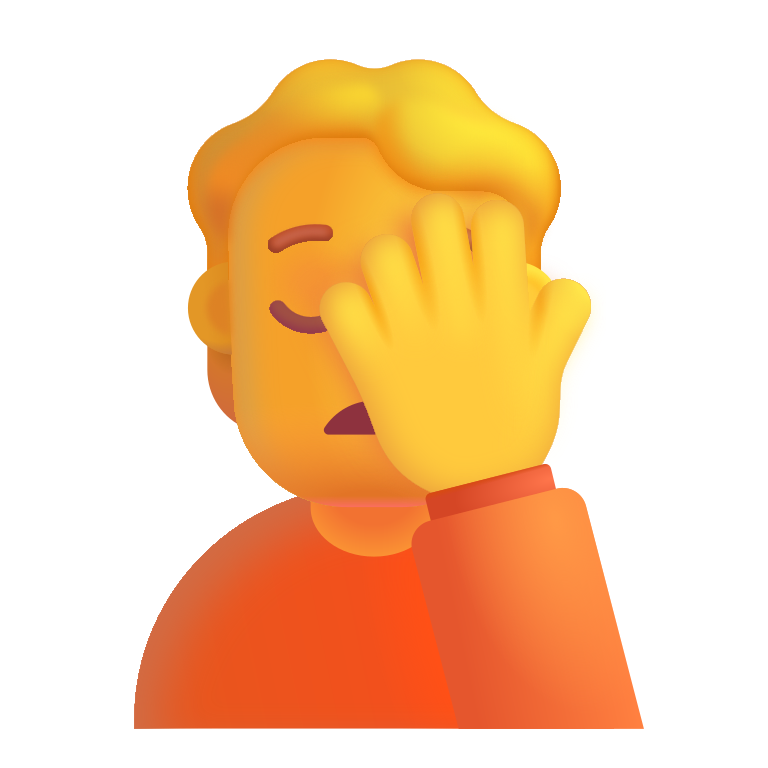
person facepalming color default